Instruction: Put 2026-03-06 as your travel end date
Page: home
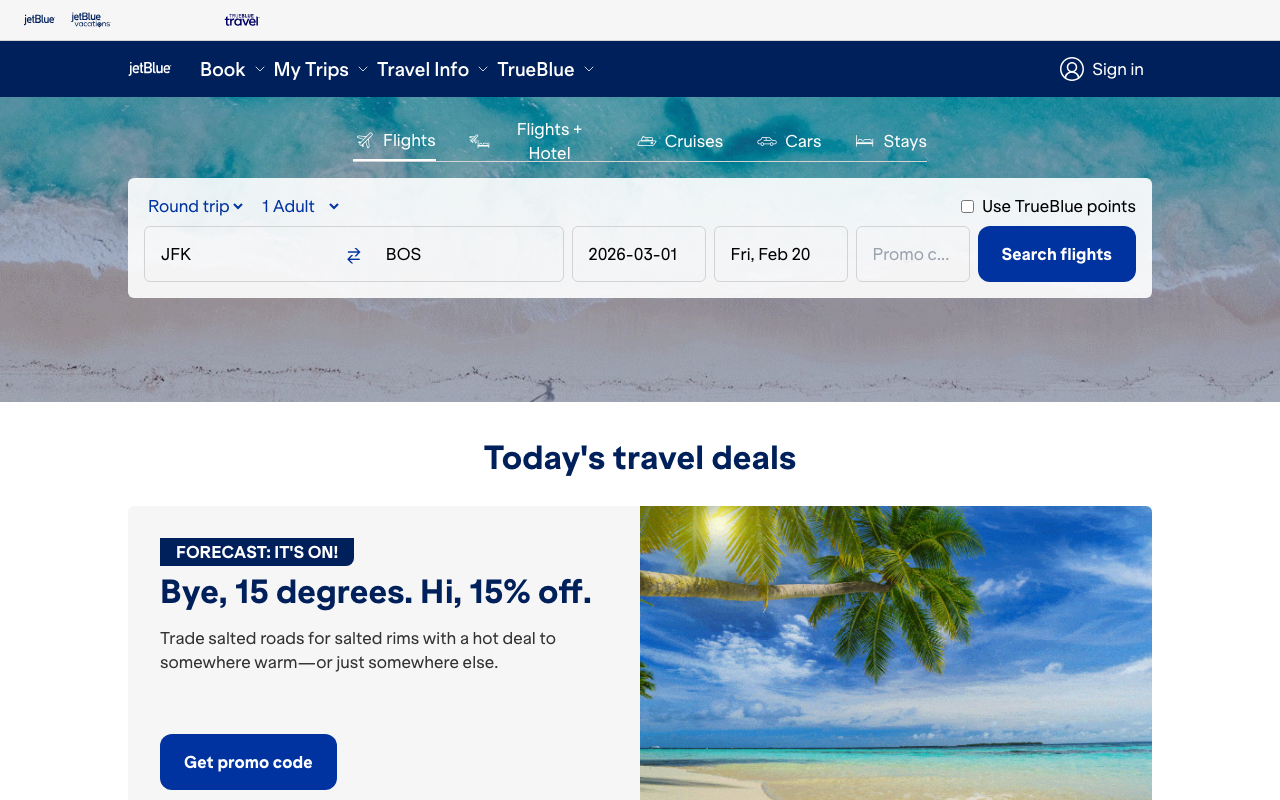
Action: type